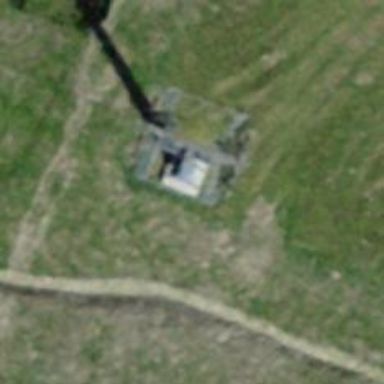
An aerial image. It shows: Pylon for aerialway.